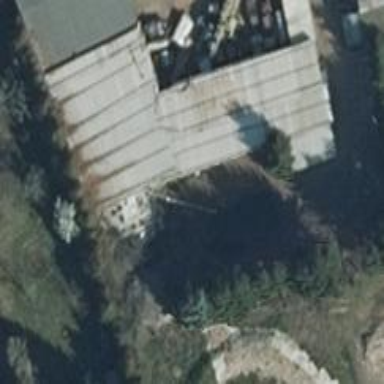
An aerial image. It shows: Shed building.